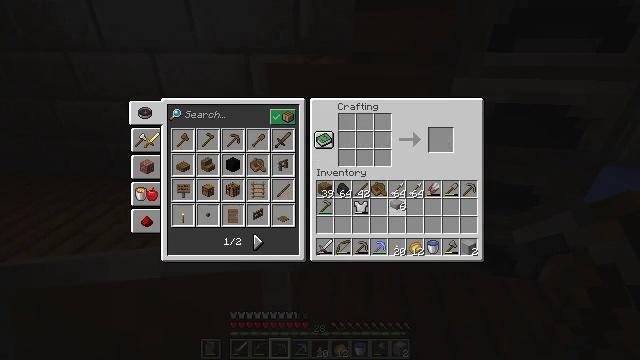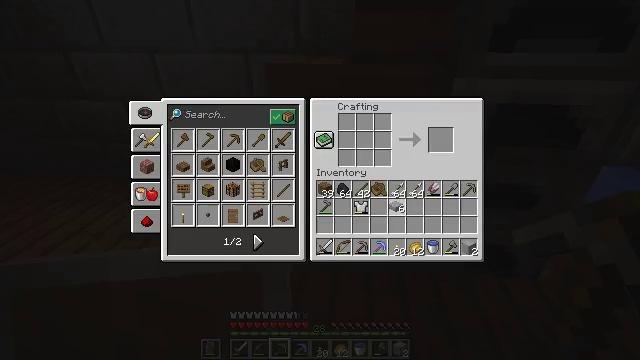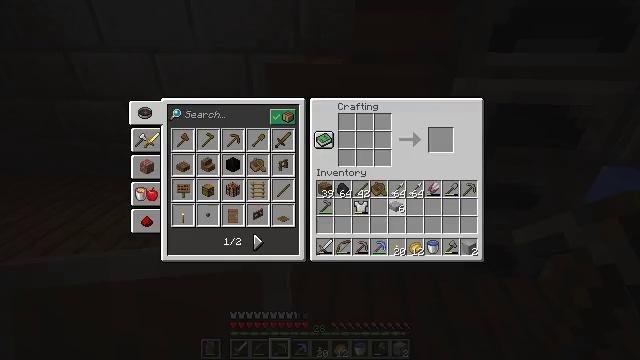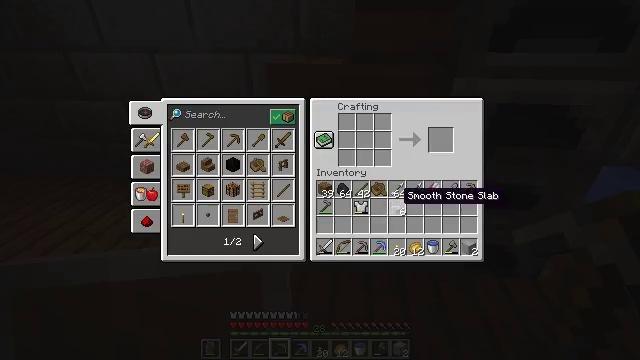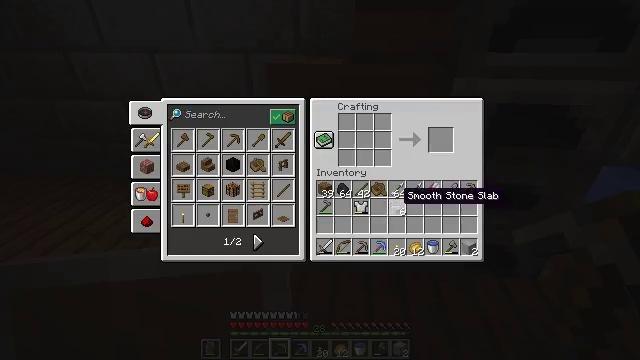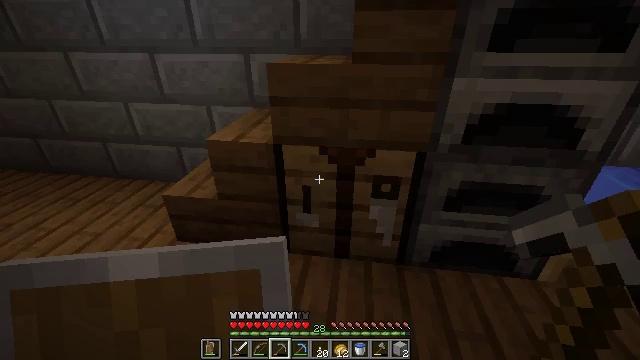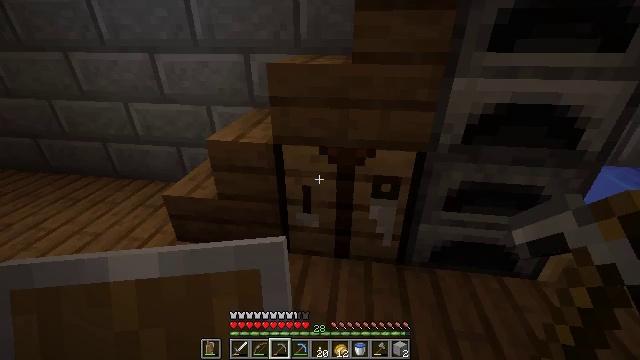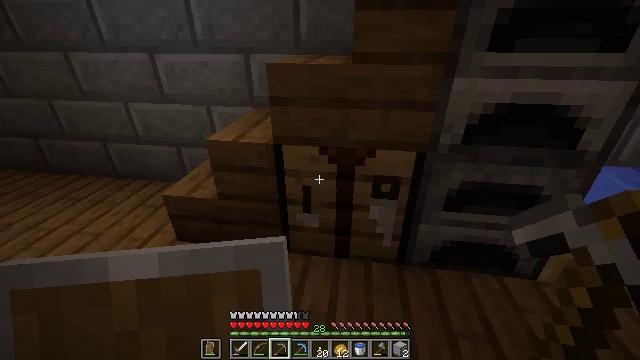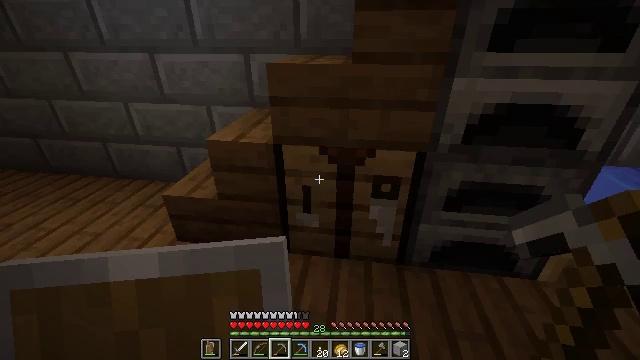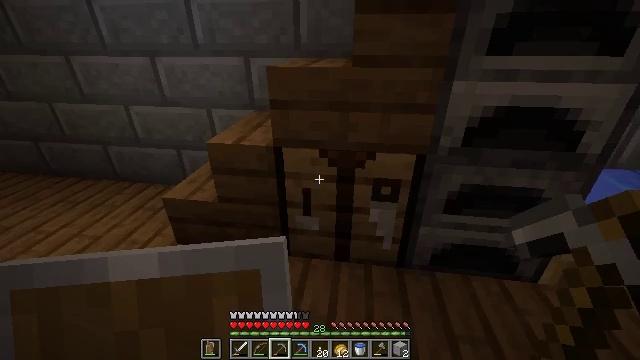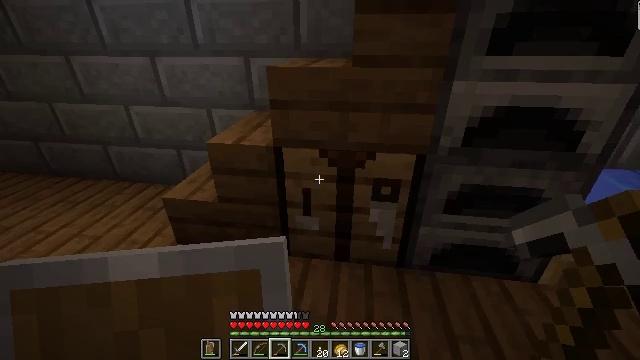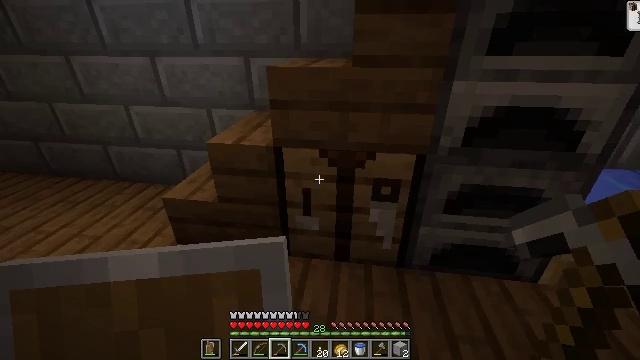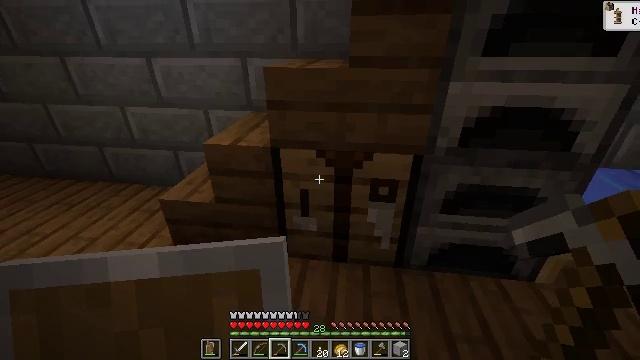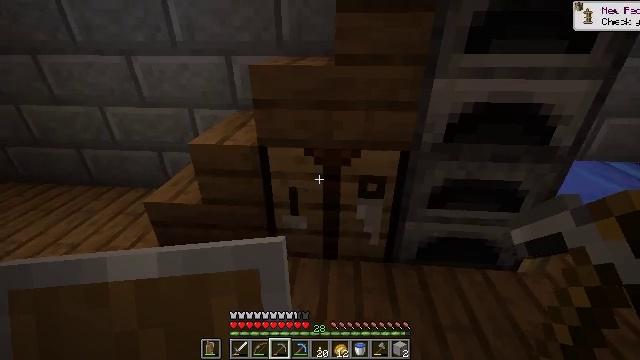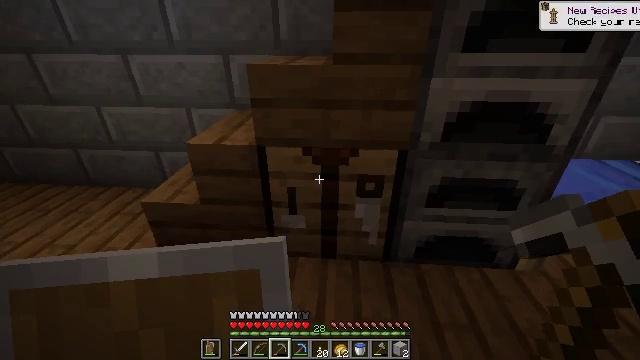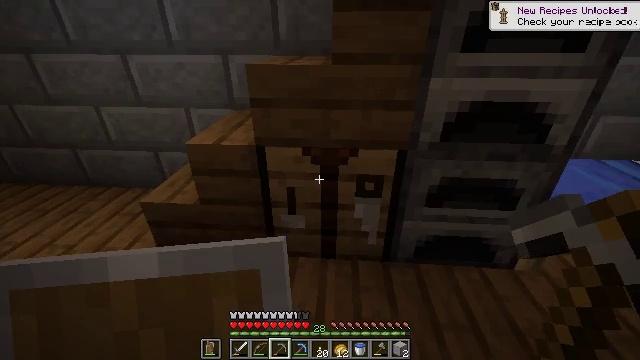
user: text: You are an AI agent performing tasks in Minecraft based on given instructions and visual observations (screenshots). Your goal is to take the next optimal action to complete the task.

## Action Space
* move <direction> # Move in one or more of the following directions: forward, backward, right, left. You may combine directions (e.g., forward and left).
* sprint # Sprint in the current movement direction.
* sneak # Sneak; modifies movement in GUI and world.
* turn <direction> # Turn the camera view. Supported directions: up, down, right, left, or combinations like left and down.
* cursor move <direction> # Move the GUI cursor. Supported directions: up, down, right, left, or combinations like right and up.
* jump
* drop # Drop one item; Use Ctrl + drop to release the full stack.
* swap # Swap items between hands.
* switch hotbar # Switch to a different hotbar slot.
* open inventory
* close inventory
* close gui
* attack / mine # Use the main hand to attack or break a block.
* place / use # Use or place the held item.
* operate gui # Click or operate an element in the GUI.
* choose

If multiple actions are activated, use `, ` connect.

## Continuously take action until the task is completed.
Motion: motion action
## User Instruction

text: Use a crafting table to craft the armor stand.
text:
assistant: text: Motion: open gui
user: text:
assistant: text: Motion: operate gui
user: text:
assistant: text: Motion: no_op
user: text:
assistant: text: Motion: no_op
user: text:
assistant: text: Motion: no_op
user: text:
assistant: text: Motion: close gui
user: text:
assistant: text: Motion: no_op
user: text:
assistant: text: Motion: no_op
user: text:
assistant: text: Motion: no_op
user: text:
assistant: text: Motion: no_op
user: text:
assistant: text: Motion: no_op
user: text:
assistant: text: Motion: no_op
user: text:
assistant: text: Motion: turn right
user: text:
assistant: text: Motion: no_op
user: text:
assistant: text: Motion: use / place
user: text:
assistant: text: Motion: use / place
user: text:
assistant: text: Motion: use / place
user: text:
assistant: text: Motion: no_op
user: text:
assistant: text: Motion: no_op
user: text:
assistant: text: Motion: open gui
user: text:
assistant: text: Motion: cursor move left and up
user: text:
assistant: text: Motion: cursor move left and up
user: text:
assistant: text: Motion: cursor move left and up
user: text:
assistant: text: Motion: cursor move left
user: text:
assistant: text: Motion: cursor move down
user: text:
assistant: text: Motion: no_op
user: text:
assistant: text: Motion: operate gui
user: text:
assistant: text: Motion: operate gui
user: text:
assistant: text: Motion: no_op
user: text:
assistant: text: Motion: no_op